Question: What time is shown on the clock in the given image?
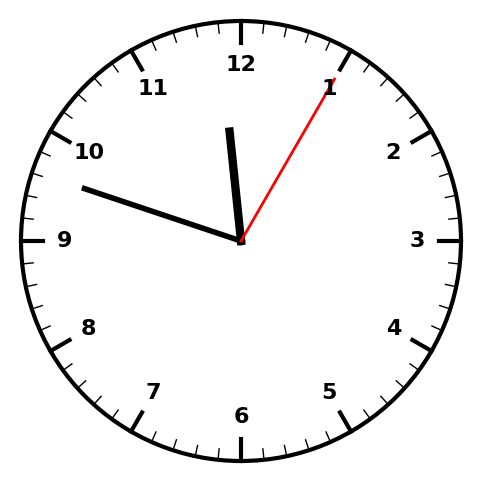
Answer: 11:48:05